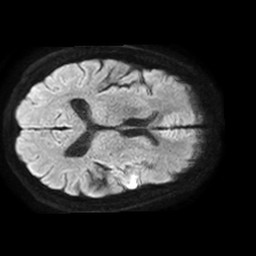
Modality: TRACE
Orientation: axial
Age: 67
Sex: male
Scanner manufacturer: philips
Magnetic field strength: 1.5 T
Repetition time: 3.395 s
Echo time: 0.06922 s